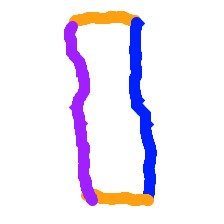
Shape: rectangle